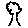
Label: tree